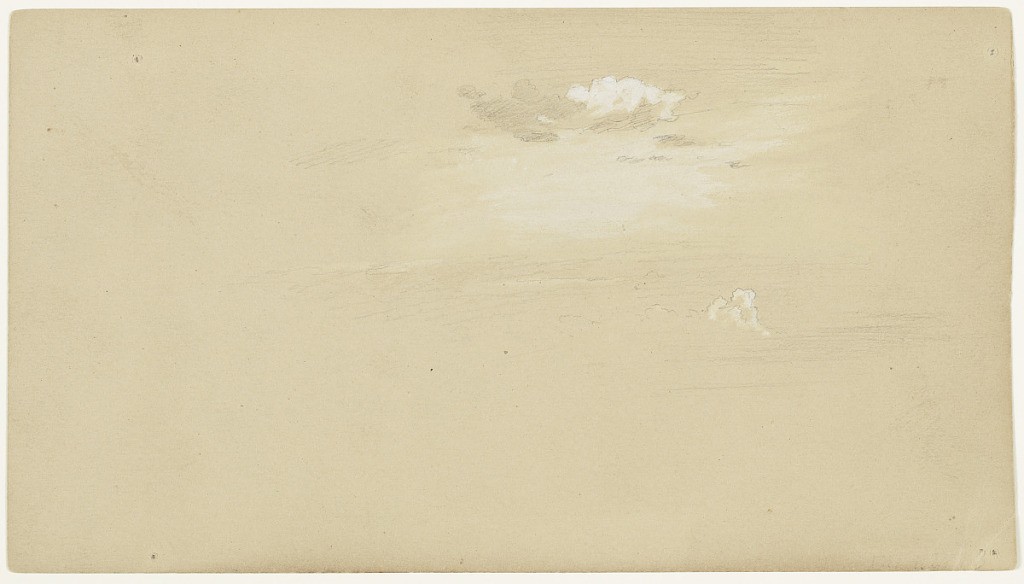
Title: Clouds, Jamaica
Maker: Frederic Edwin Church, American, 1826–1900
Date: May–September 1865
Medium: Graphite and white gouache on light brown wove paper; verso: graphite and white gouache
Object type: Drawing
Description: Atmosphere sketch of clouds in the skies over Jamaica. One white, puffy cloud hangs at upper center, surrounded by smaller, darker clouds. At center right, the top of another large, billowing cloud is visible. Both highlighted in white gouache.

Verso: Atmosphere sketch showing an indistinct view of billowing clouds in an otherwise dark and hazy sky over Jamaica.